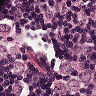
Metastatic tissue present: yes